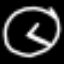
Label: clock